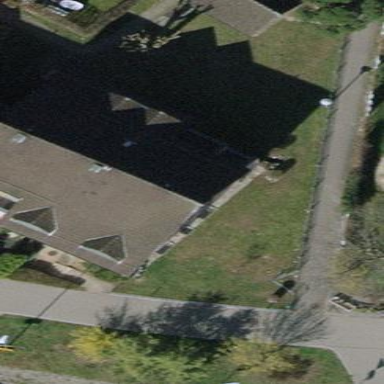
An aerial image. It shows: Terrace building.